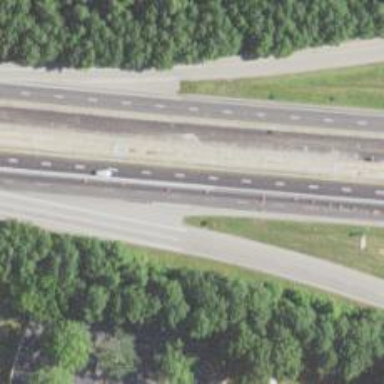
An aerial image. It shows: Asphalt motorway.